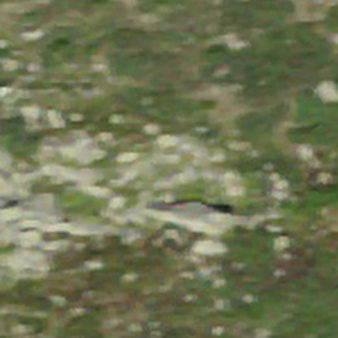
Label: other